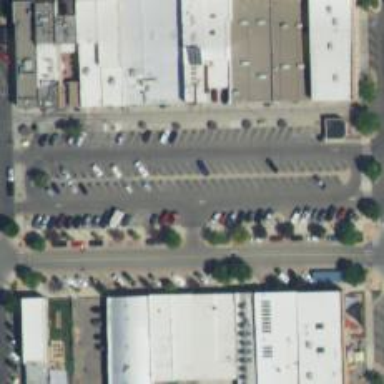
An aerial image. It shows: Parking space.